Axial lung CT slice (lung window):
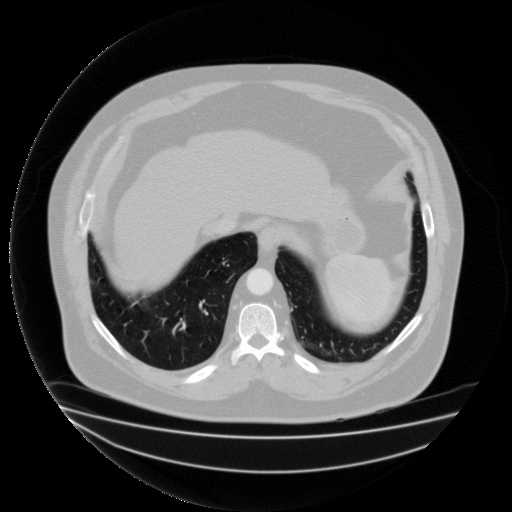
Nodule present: no